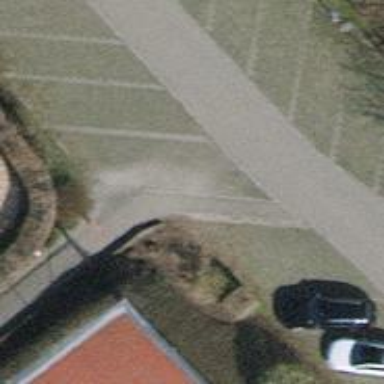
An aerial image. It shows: Cycle barrier.